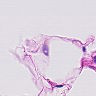
Metastatic tissue present: no